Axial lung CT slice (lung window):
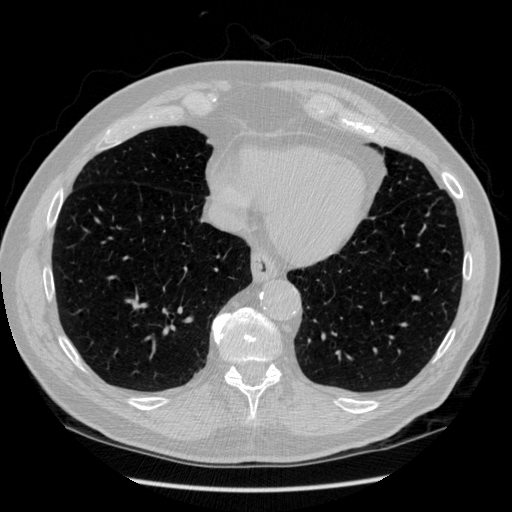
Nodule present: no